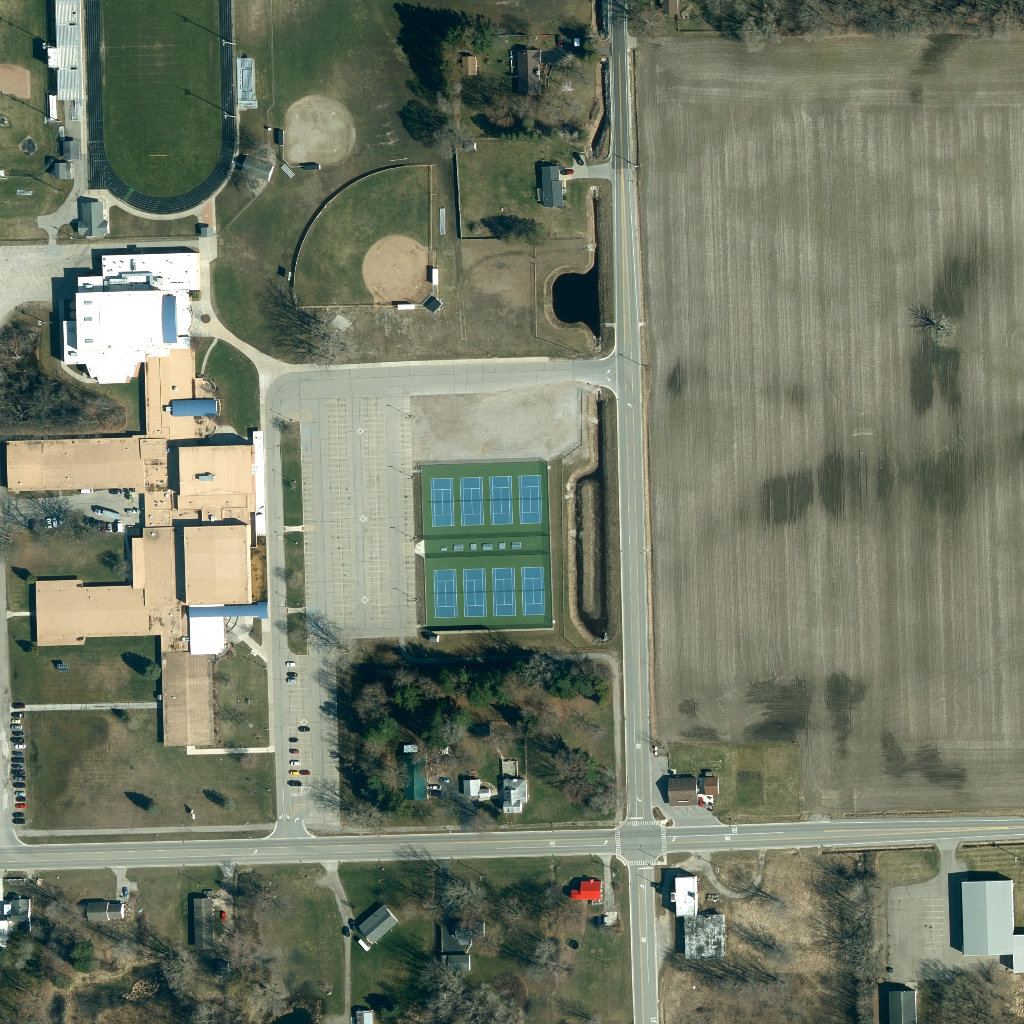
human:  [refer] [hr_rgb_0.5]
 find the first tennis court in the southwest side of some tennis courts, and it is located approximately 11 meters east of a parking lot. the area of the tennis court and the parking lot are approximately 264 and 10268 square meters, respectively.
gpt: <box>[[42, 55, 44, 60, 0]]</box>

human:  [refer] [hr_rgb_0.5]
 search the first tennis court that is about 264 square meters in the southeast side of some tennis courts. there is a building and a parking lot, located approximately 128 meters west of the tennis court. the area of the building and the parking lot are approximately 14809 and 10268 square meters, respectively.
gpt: <box>[[51, 55, 53, 59, 0]]</box>